Aerial crown-view tile of a tropical tree (Barro Colorado Island, Panama), acquired 20250217:
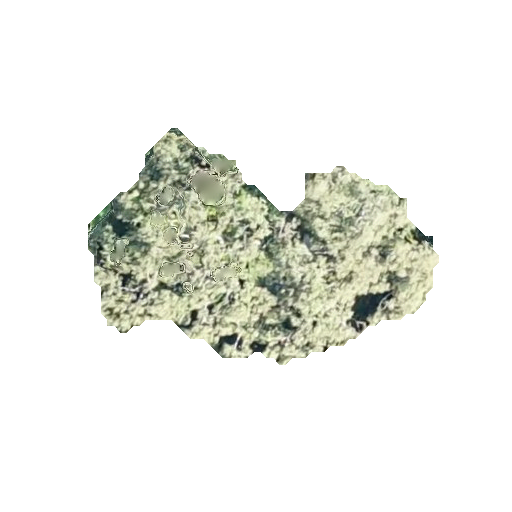
Species: Cordia alliodora
GBIF accepted scientific name: Cordia alliodora
Crown area: 76.909 m²